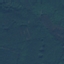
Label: Forest